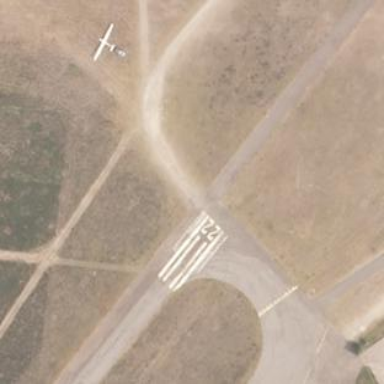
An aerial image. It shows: Asphalt runway at the airport.